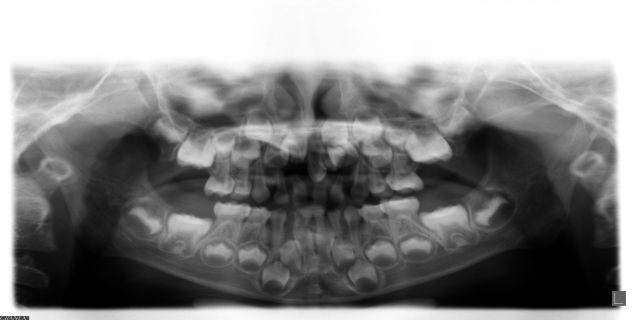
child